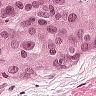
Metastatic tissue present: yes